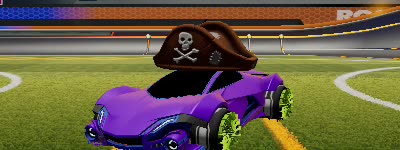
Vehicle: werewolf